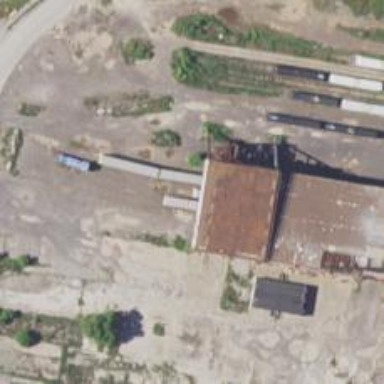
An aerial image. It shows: Railway siding with rails.